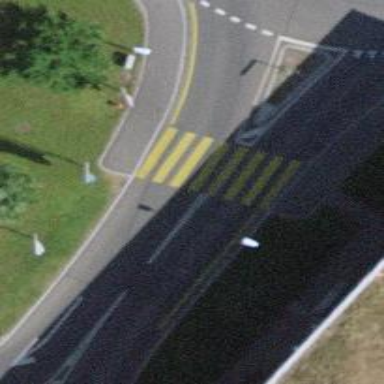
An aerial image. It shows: Uncontrolled zebra crossing with zebra markings.